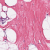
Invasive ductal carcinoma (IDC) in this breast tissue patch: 0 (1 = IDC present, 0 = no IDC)